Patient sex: M
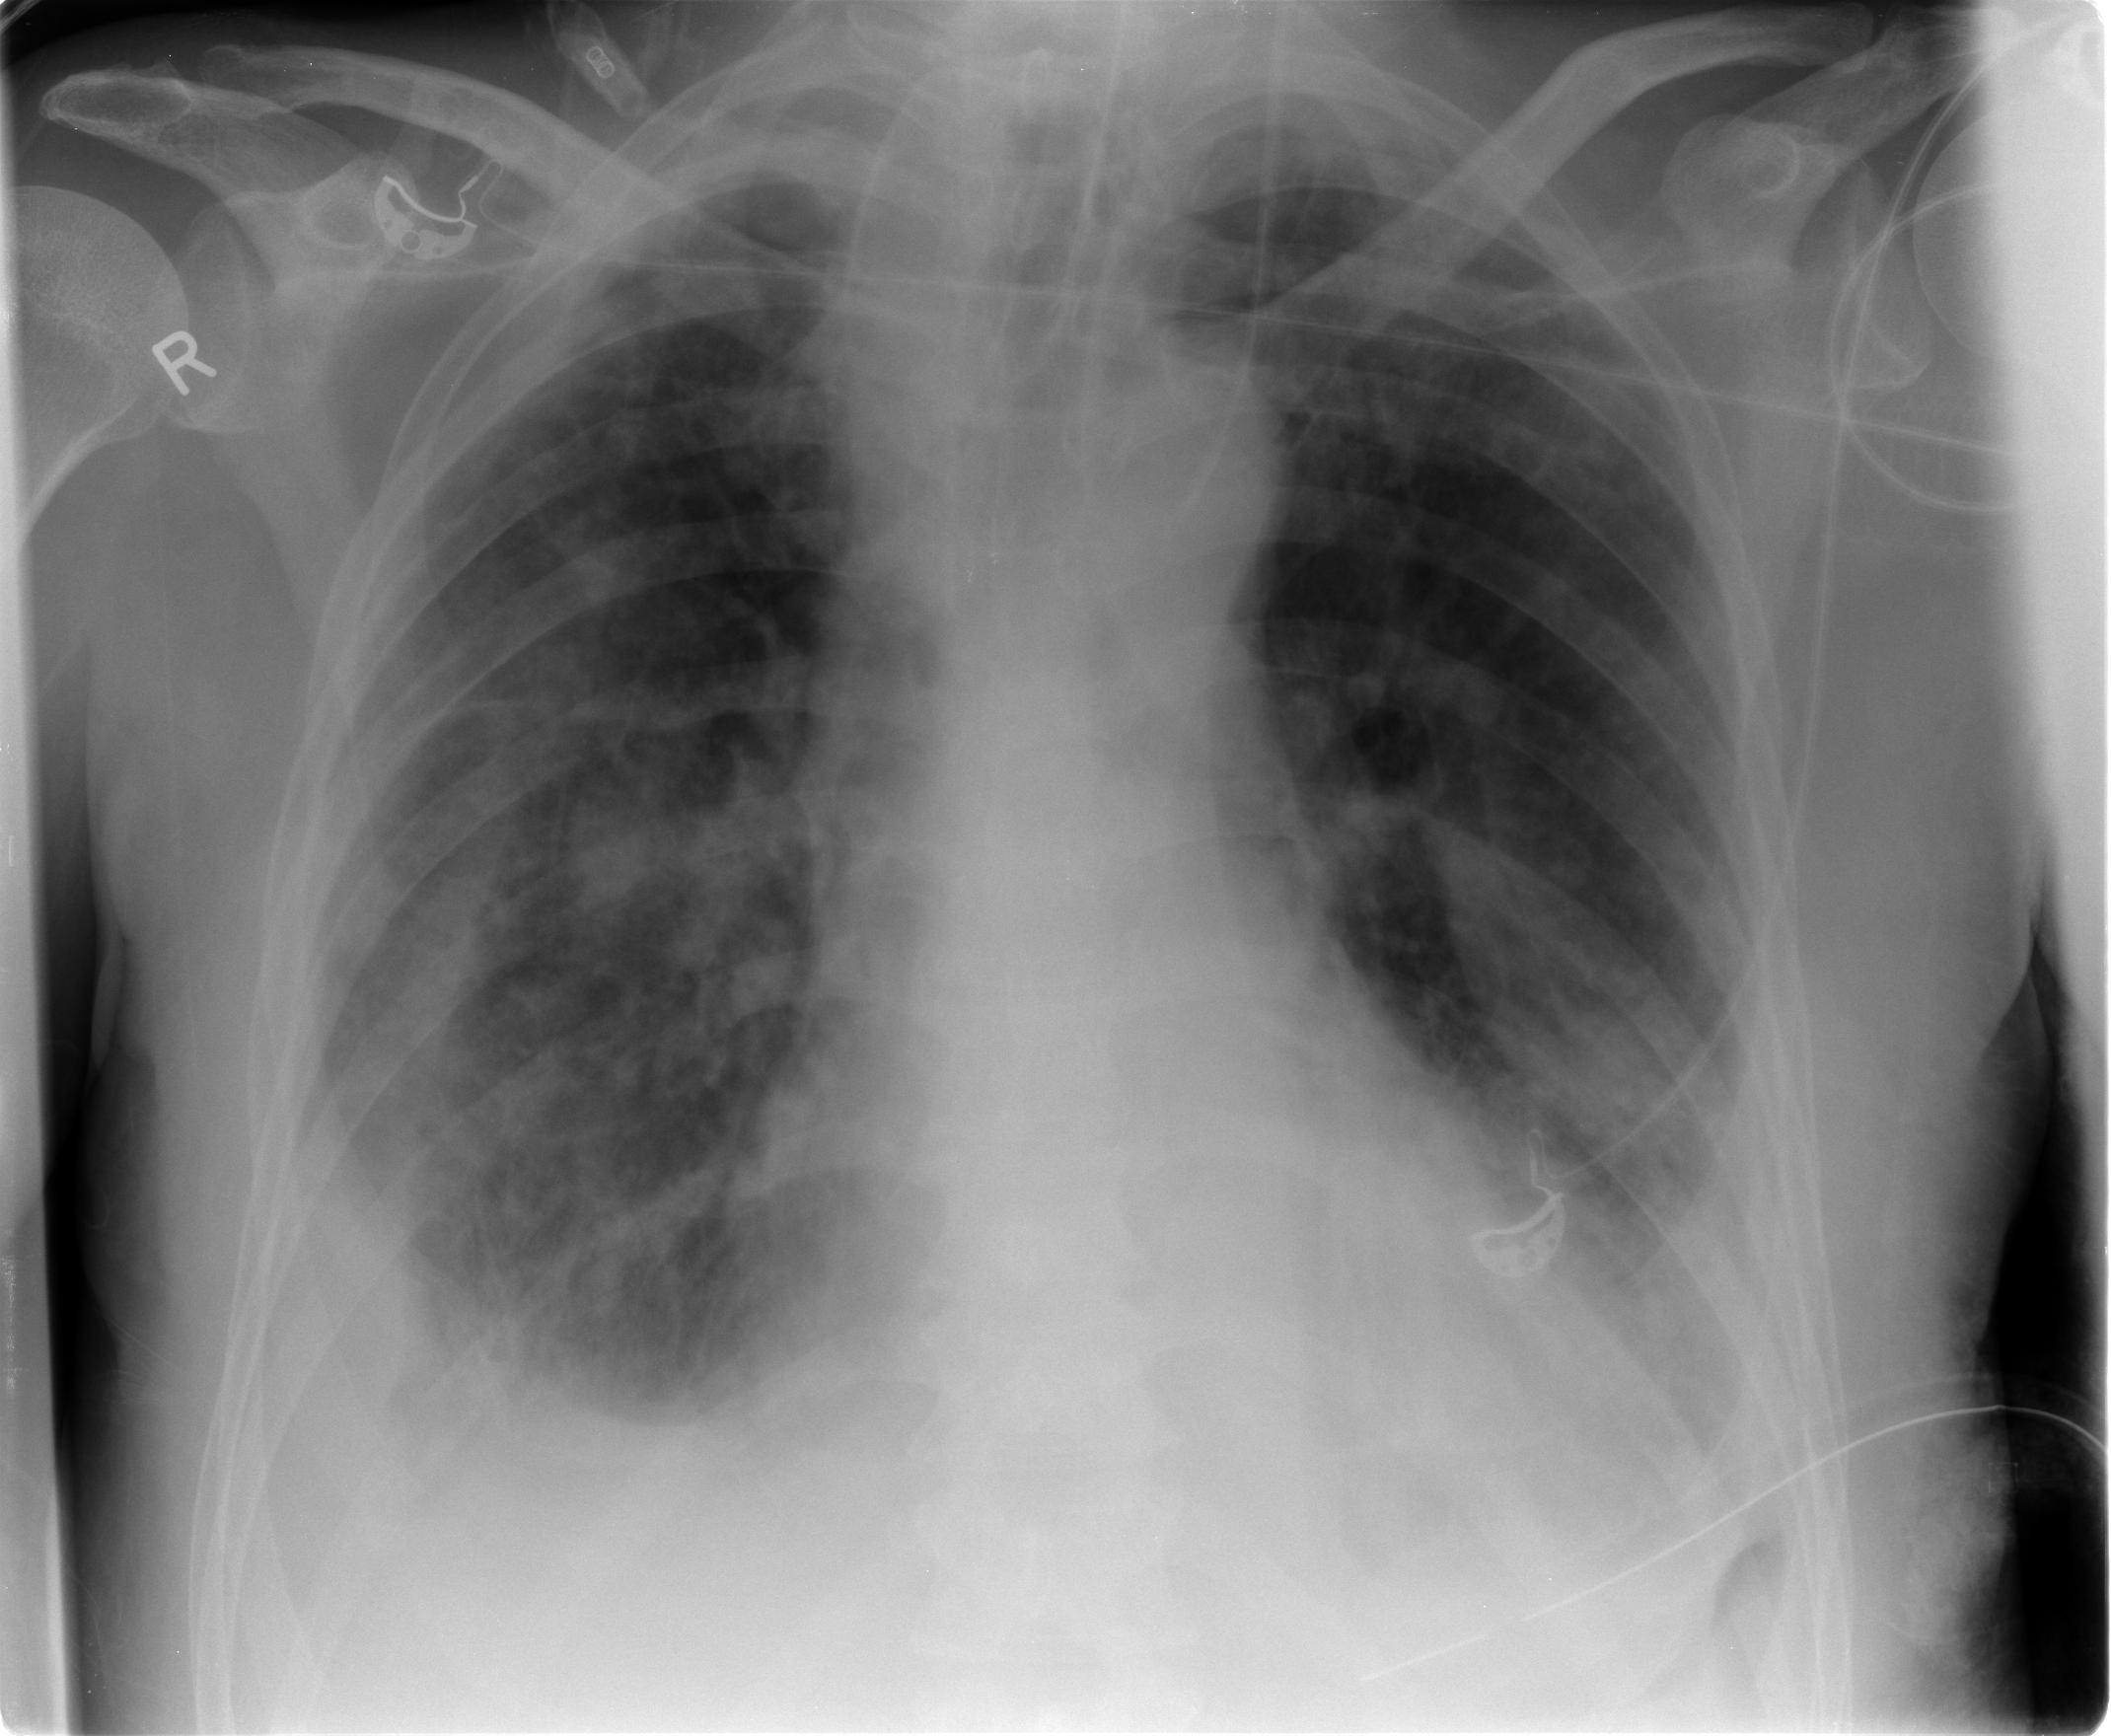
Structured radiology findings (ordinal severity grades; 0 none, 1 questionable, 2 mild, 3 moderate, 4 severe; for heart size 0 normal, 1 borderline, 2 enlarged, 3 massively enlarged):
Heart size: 2
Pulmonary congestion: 2
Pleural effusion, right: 2
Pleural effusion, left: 2
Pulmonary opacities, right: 2
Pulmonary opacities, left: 2
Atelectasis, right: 2
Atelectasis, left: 2